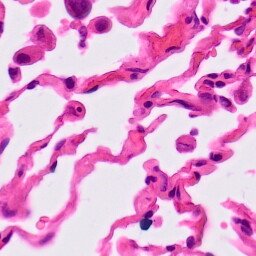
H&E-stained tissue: Lung